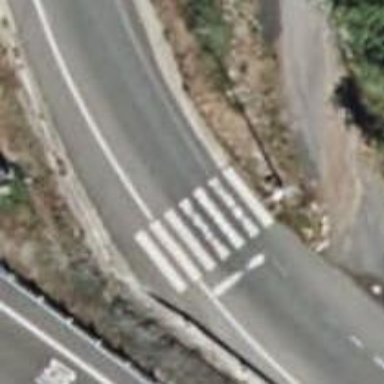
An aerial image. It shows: Zebra crossing on the road.